Aerial crown-view tile of a tropical tree (Barro Colorado Island, Panama), acquired 20240813:
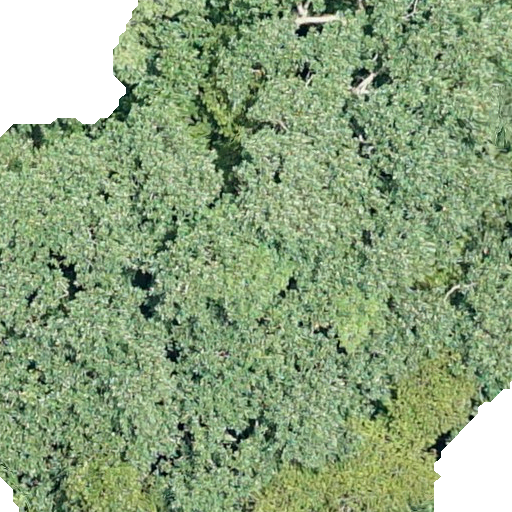
Species: Hieronyma alchorneoides
GBIF accepted scientific name: Hieronyma alchorneoides
Crown area: 494.299 m²